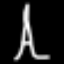
Label: The Eiffel Tower